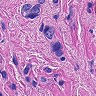
Metastatic tissue present: yes